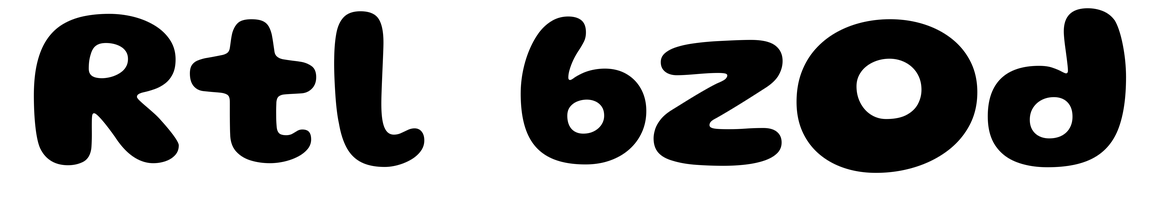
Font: Gluten_Bold